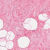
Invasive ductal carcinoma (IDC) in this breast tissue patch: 0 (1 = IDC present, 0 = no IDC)